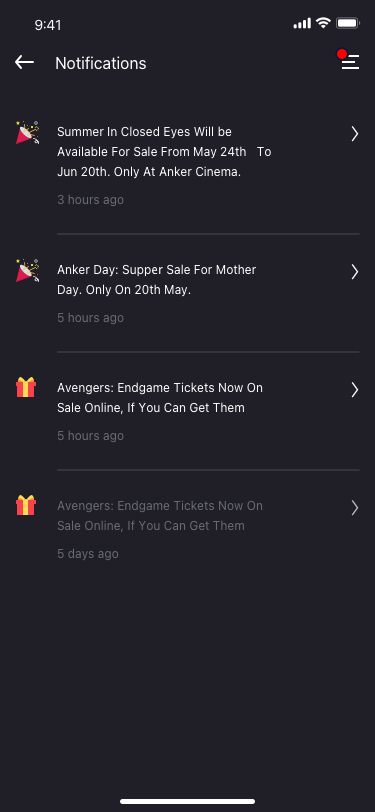
Text in this UI design:
Avengers: Endgame Tickets Now On Sale Online, If You Can Get Them
5 hours ago
Summer In Closed Eyes Will be Available For Sale From May 24th   To Jun 20th. Only At Anker Cinema.
3 hours ago
9:41
Notifications
Anker Day: Supper Sale For Mother Day. Only On 20th May.
5 hours ago
Avengers: Endgame Tickets Now On Sale Online, If You Can Get Them
5 days ago